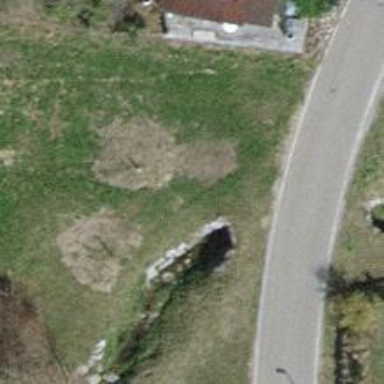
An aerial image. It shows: Tunnel.